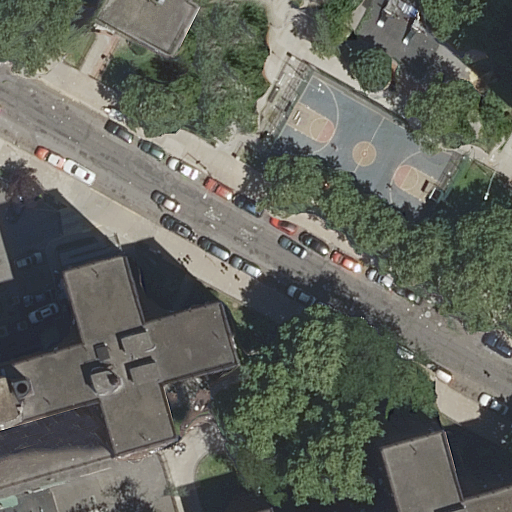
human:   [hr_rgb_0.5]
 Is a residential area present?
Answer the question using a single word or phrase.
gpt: yes

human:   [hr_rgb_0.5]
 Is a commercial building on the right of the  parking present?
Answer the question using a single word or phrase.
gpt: no

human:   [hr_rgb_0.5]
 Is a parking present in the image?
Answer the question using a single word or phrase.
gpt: yes

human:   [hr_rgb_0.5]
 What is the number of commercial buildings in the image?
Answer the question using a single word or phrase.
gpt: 0

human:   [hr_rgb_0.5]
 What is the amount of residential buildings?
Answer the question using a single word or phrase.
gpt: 3

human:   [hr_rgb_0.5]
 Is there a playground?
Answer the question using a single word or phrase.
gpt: yes

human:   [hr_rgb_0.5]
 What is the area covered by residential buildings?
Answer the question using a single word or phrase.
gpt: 2192m2

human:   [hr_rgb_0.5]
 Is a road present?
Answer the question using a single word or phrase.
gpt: yes

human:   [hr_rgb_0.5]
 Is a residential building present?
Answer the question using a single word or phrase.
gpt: yes

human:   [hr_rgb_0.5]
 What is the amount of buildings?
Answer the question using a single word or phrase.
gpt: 3

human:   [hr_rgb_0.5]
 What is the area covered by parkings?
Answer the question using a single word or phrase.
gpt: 920m2

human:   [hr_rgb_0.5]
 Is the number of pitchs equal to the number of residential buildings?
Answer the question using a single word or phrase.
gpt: no

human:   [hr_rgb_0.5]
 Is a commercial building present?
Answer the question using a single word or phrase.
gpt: no

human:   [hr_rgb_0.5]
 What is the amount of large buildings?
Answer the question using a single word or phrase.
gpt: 2

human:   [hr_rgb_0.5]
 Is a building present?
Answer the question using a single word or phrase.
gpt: yes

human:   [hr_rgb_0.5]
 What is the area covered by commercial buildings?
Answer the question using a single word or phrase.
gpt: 0m2

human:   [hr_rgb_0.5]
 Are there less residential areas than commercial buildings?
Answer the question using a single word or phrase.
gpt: no

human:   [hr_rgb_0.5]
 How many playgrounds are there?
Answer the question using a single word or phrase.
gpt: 1

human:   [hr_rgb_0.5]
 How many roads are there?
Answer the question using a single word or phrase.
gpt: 7

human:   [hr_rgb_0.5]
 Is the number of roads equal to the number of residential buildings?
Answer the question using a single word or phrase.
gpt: no

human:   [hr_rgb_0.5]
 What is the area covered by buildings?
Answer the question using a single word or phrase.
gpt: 2192m2

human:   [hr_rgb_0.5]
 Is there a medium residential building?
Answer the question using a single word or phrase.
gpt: no

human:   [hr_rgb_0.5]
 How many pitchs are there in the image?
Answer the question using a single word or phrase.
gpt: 1

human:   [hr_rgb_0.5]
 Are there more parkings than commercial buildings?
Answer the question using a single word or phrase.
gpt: yes

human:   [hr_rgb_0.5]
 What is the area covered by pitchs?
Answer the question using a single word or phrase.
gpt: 648m2

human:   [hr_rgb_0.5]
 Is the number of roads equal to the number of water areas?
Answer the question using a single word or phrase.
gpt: no

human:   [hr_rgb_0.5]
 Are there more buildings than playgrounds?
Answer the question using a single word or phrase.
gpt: yes

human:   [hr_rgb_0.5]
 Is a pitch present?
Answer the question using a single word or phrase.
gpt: yes

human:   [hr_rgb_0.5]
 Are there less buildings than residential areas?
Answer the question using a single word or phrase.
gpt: no

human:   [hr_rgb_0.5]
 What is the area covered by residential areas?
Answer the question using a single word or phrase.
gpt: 12823m2

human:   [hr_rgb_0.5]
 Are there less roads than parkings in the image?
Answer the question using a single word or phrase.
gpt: no

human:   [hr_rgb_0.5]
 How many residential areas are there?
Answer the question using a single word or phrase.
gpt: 2

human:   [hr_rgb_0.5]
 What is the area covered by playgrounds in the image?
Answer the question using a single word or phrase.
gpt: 124m2

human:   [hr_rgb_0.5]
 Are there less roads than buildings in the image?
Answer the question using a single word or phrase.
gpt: no

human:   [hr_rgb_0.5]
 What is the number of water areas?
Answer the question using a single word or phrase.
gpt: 0

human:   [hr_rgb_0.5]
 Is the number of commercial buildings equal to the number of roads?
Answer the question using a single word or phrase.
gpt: no

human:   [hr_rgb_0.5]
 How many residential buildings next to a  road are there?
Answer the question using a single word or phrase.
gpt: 3

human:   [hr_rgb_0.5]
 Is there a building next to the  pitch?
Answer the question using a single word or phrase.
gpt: yes

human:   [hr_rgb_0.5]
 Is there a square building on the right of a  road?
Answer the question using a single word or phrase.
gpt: no

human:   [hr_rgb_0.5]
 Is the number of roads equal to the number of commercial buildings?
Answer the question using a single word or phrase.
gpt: no

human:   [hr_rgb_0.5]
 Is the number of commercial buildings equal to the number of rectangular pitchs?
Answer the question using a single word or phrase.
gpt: no

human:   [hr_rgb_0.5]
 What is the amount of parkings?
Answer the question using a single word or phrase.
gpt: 1

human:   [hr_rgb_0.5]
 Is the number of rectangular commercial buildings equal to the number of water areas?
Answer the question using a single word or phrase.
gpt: yes

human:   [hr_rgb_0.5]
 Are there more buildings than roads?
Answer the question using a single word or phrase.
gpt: no

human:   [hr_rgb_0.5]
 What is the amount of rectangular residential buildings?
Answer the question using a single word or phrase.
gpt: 1

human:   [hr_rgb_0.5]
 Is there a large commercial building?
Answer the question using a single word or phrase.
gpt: no

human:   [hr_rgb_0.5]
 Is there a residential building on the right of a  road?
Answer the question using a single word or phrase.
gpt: yes

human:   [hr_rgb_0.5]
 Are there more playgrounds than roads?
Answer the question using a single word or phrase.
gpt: no

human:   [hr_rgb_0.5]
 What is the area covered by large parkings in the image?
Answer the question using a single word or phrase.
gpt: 920m2

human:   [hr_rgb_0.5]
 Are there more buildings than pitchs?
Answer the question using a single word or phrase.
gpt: yes

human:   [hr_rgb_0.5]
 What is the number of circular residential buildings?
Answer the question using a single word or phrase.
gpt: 0

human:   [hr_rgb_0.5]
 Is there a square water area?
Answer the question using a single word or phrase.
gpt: no

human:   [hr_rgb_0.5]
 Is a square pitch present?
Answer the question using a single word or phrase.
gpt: no

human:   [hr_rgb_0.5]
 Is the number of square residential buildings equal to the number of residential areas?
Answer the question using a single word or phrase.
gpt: no

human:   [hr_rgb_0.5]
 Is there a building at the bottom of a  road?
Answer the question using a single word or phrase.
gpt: yes

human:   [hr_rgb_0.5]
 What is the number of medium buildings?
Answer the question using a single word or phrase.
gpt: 0

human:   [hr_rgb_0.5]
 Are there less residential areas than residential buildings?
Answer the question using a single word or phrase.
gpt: yes

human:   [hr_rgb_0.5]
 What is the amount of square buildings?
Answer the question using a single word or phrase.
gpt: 0

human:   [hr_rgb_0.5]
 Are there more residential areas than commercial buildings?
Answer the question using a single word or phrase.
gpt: yes

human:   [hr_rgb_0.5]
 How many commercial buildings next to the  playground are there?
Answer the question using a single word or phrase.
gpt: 0

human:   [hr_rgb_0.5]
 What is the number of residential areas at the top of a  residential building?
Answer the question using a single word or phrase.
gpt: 1

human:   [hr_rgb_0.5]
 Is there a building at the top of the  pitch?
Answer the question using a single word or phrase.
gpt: yes

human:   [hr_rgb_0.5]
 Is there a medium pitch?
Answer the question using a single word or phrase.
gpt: no

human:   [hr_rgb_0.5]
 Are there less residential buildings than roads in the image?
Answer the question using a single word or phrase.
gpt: yes